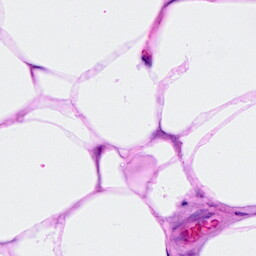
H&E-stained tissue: Breast